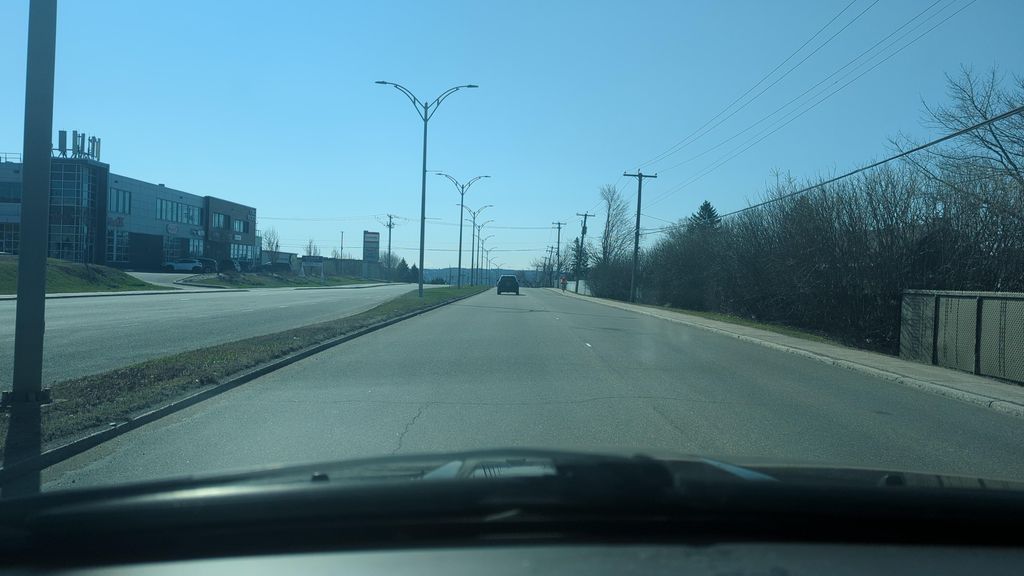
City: quebec_city